Interaction volume radius: 5 \u00c5
Interaction volume height: 20 \u00c5
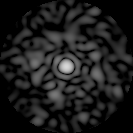
Disorder parameter: 0.8169